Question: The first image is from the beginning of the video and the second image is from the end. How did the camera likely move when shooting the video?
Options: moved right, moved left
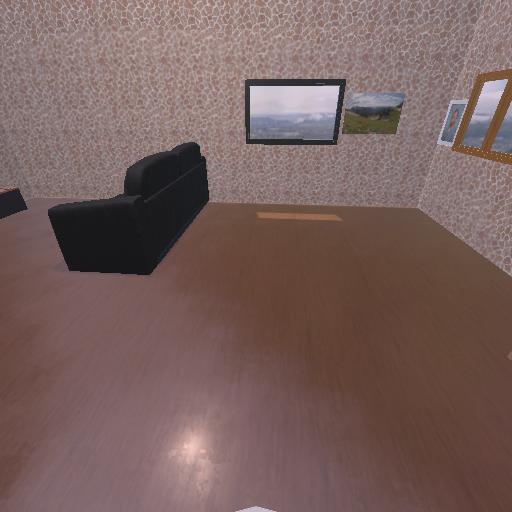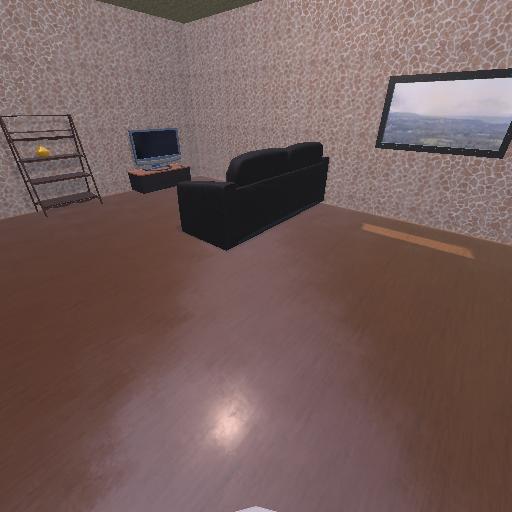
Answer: moved right